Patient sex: M
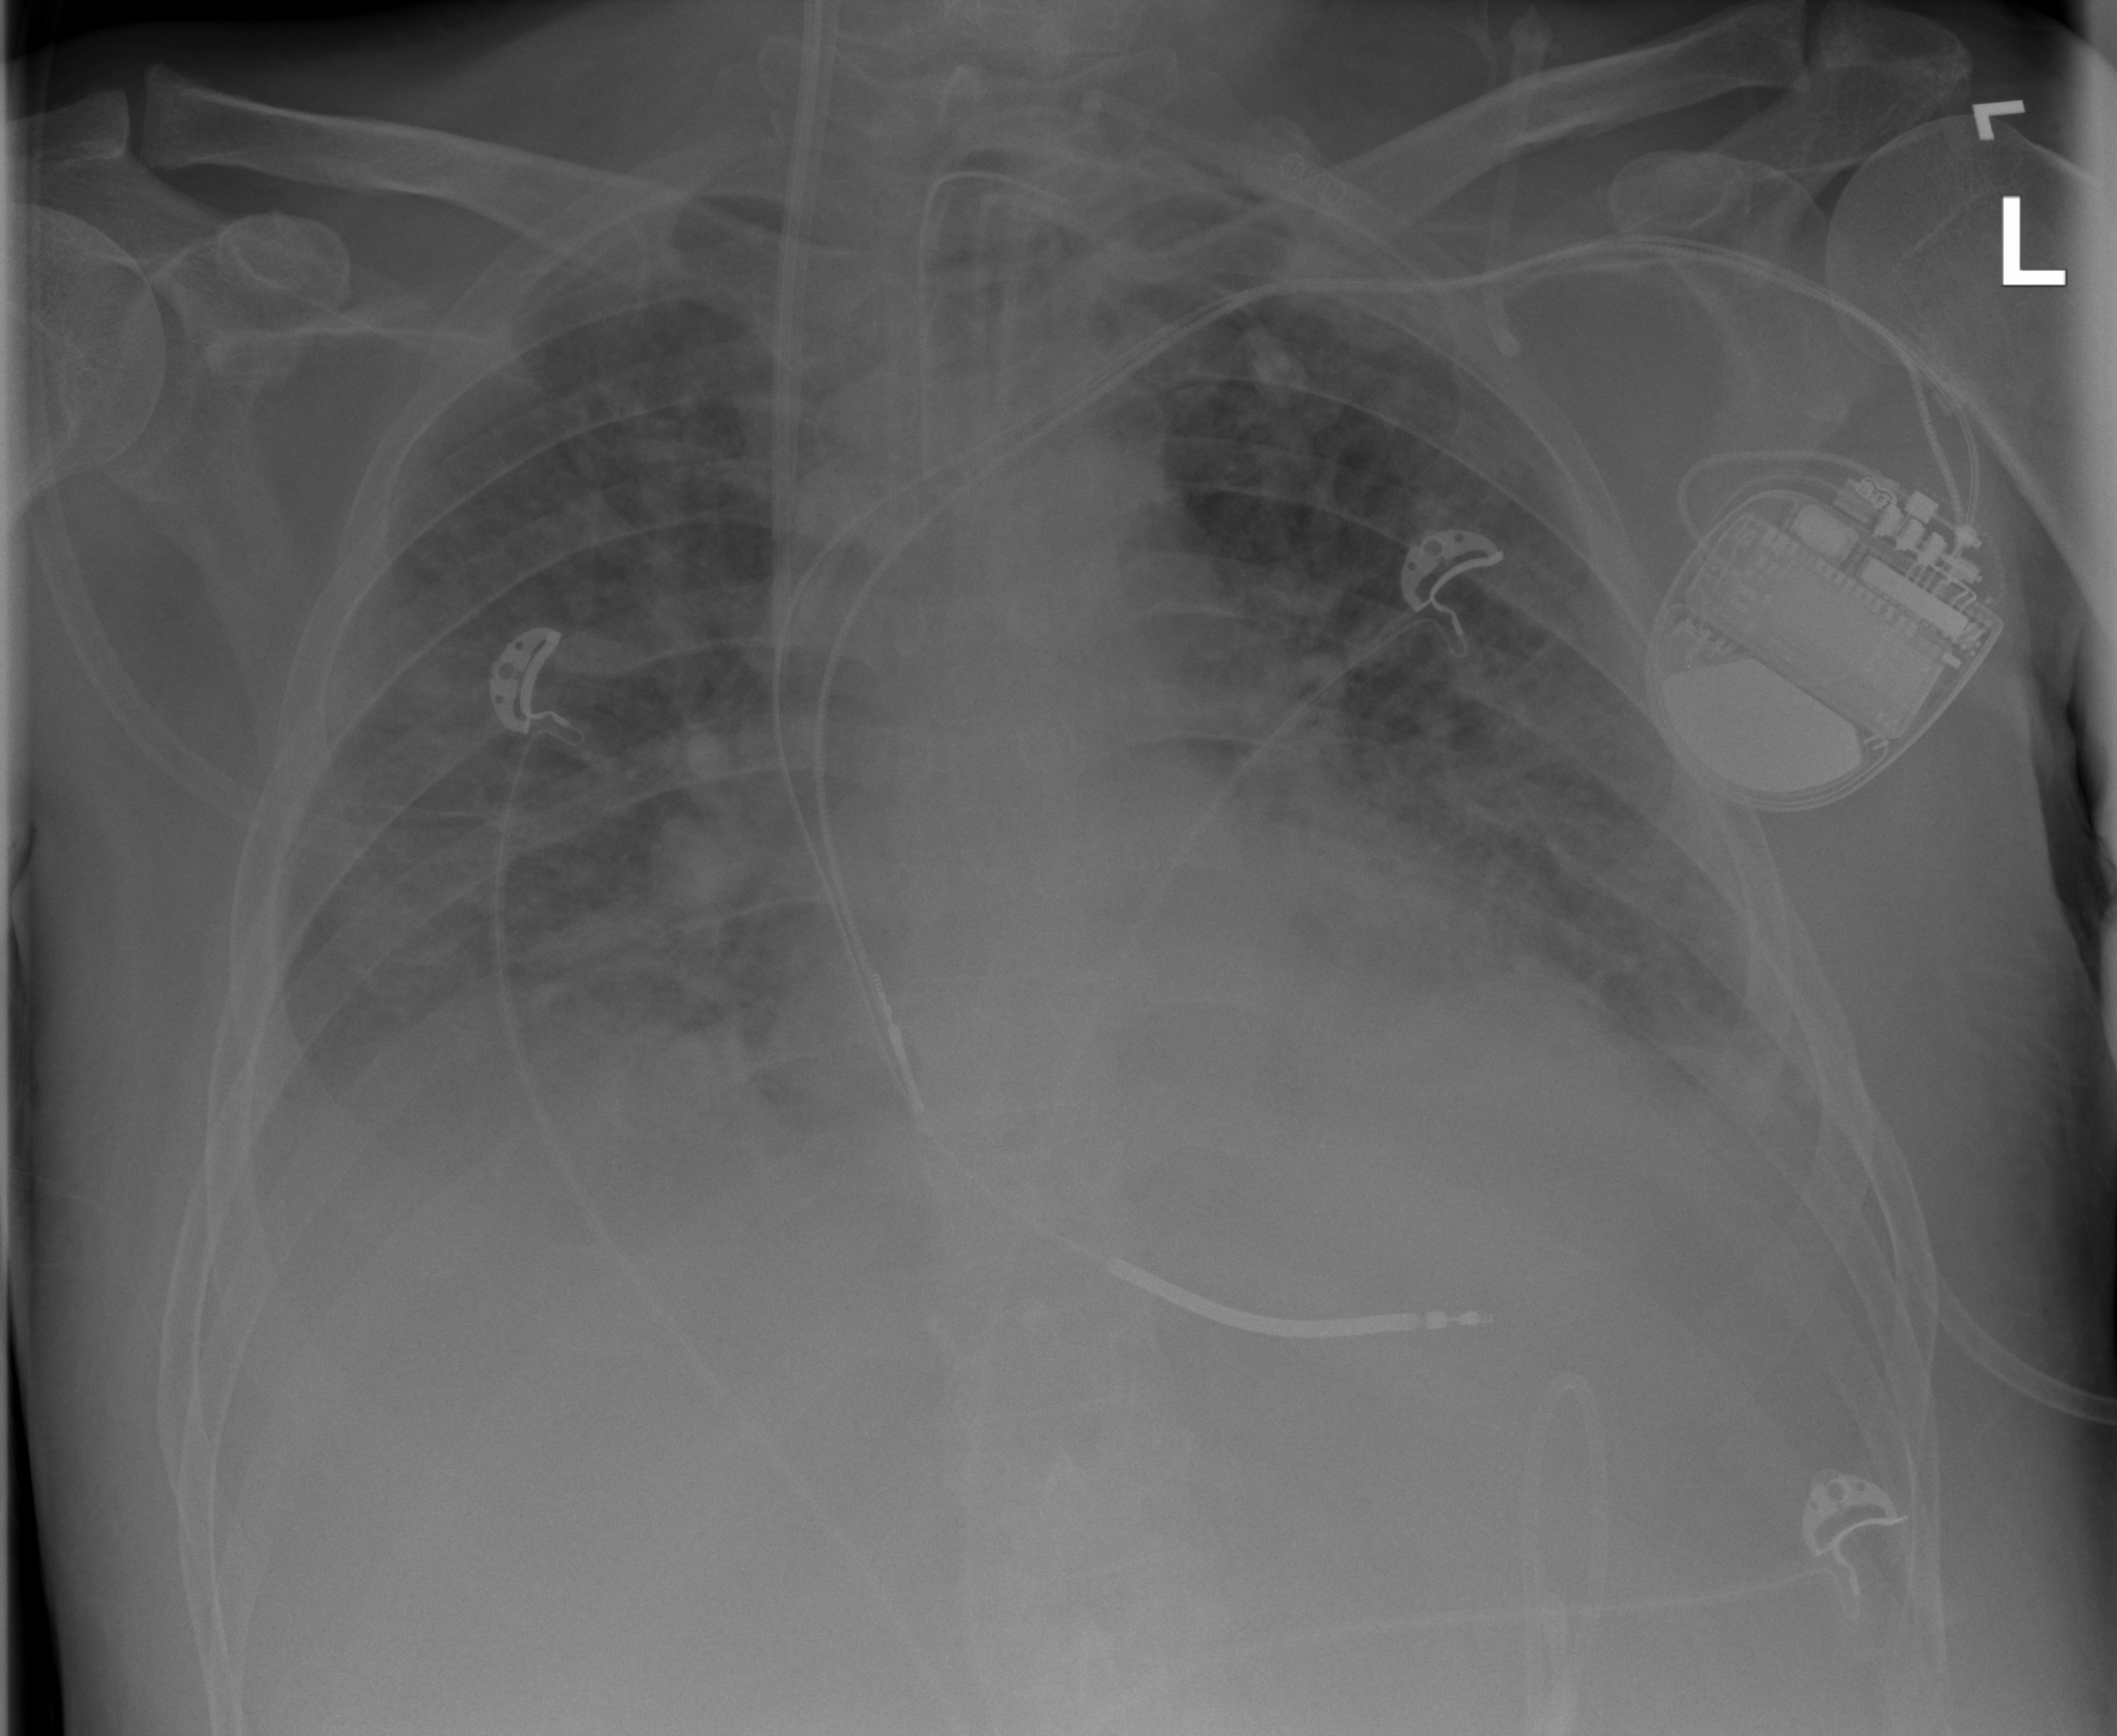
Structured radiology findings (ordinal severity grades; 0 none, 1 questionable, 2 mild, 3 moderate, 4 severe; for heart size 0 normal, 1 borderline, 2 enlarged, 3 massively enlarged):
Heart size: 1
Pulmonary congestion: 2
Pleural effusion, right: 3
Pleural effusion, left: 3
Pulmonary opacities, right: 3
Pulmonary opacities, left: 3
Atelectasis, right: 2
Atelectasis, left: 2